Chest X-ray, PA view. Patient: 63 years old, sex M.
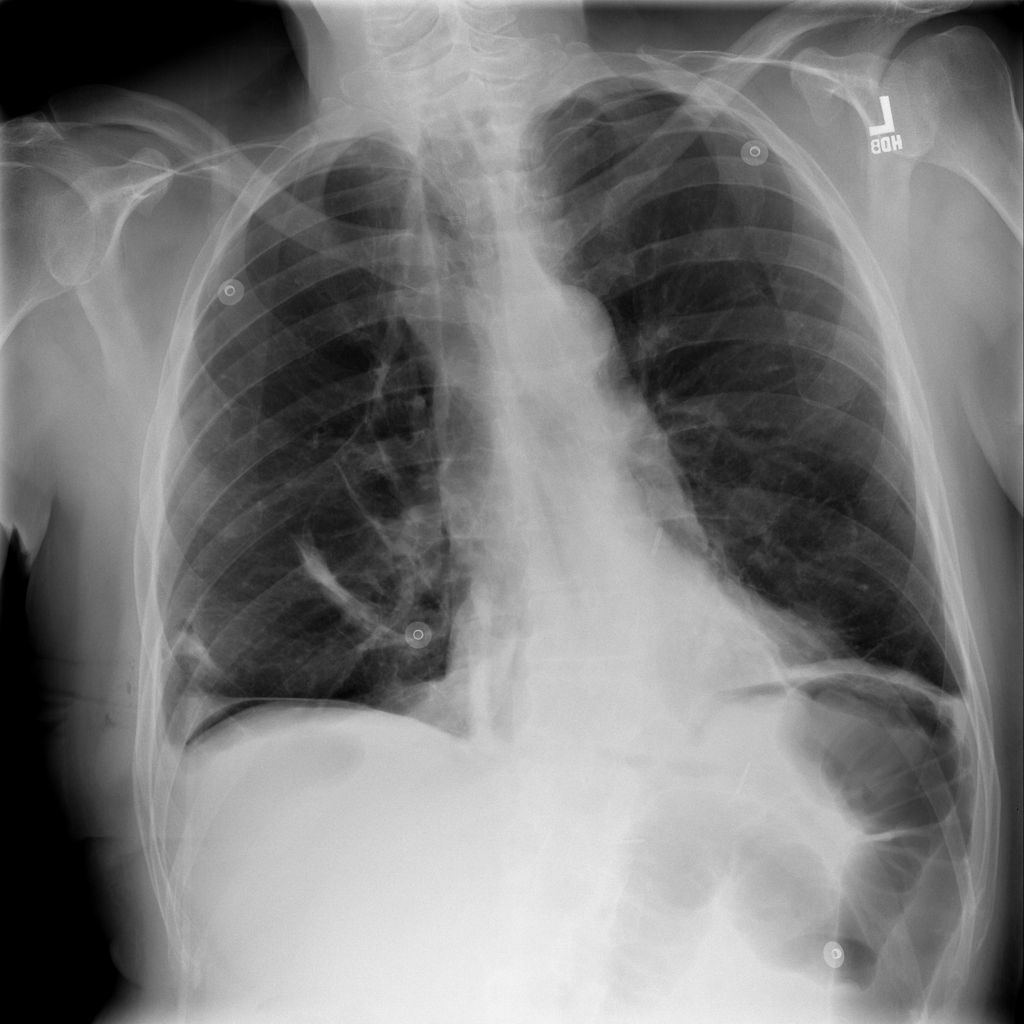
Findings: Effusion